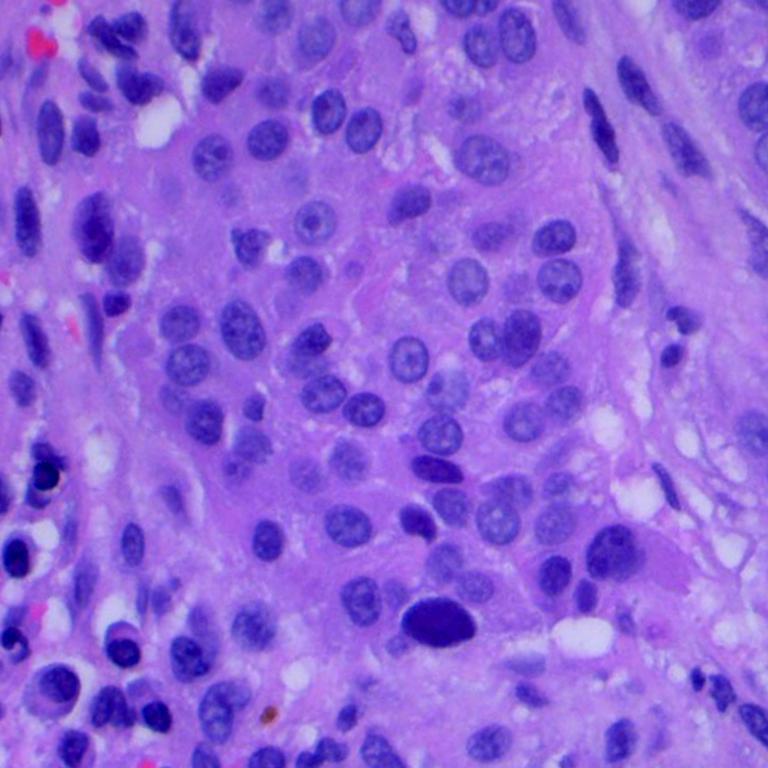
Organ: lung
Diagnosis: squamous carcinomas